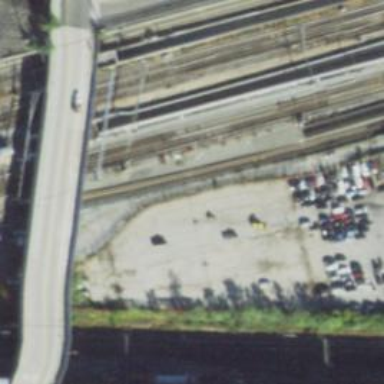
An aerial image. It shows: Railway track with contact lines for electrification.